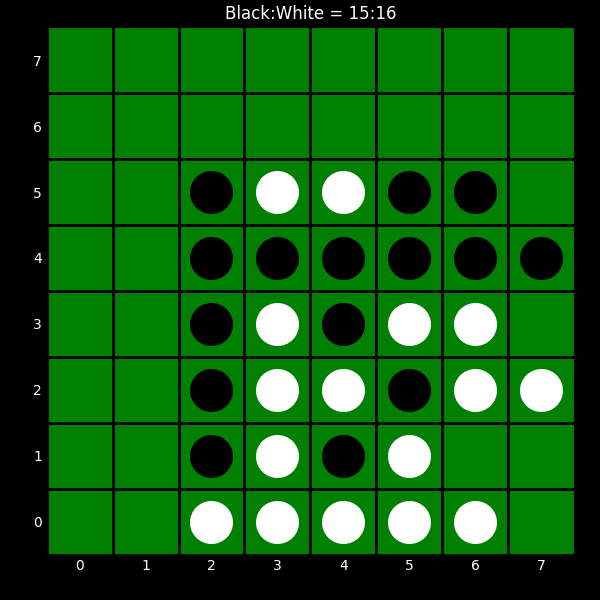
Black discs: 15
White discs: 16